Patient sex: F
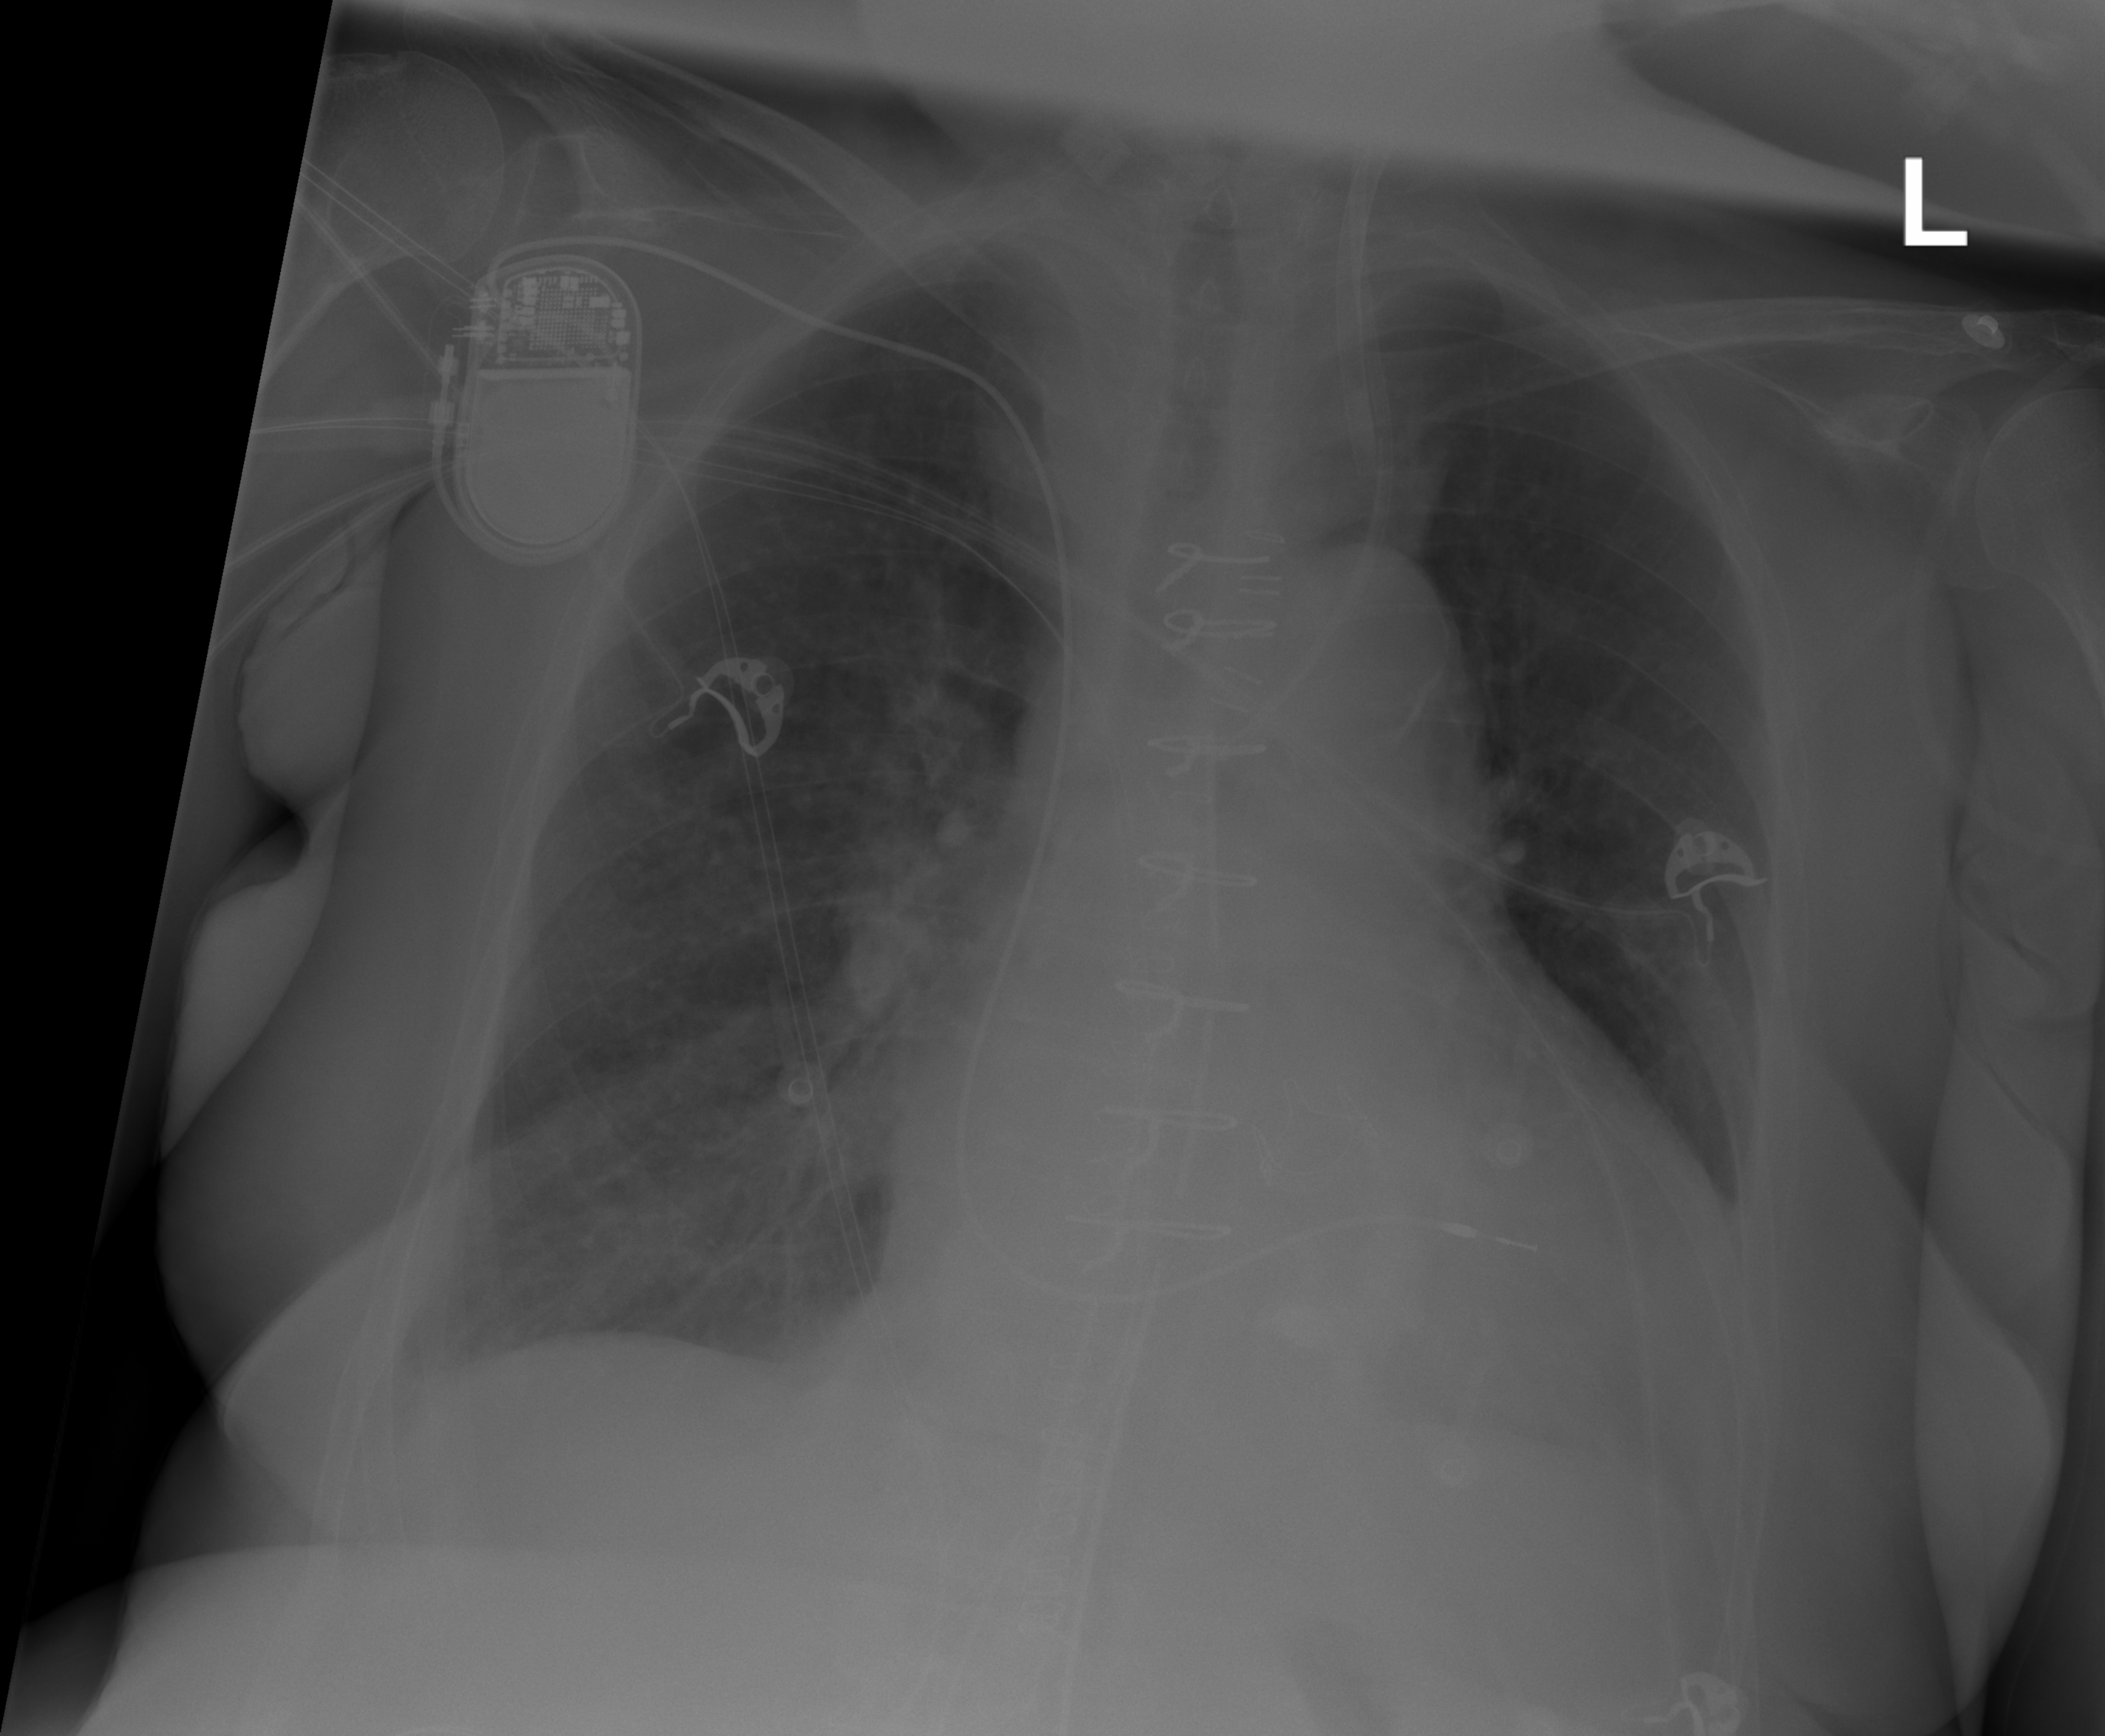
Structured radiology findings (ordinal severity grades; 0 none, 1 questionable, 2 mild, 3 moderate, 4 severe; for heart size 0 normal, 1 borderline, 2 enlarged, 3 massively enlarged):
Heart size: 1
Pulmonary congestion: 2
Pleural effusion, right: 0
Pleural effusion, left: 0
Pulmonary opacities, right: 2
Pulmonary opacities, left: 0
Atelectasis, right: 0
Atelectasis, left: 0